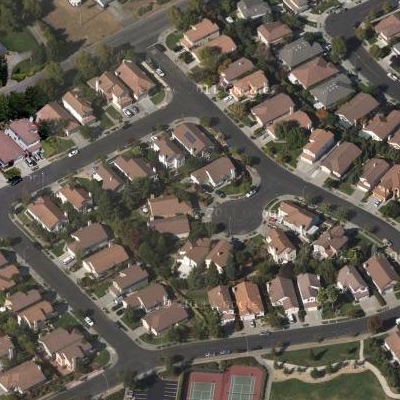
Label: Resident